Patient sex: M
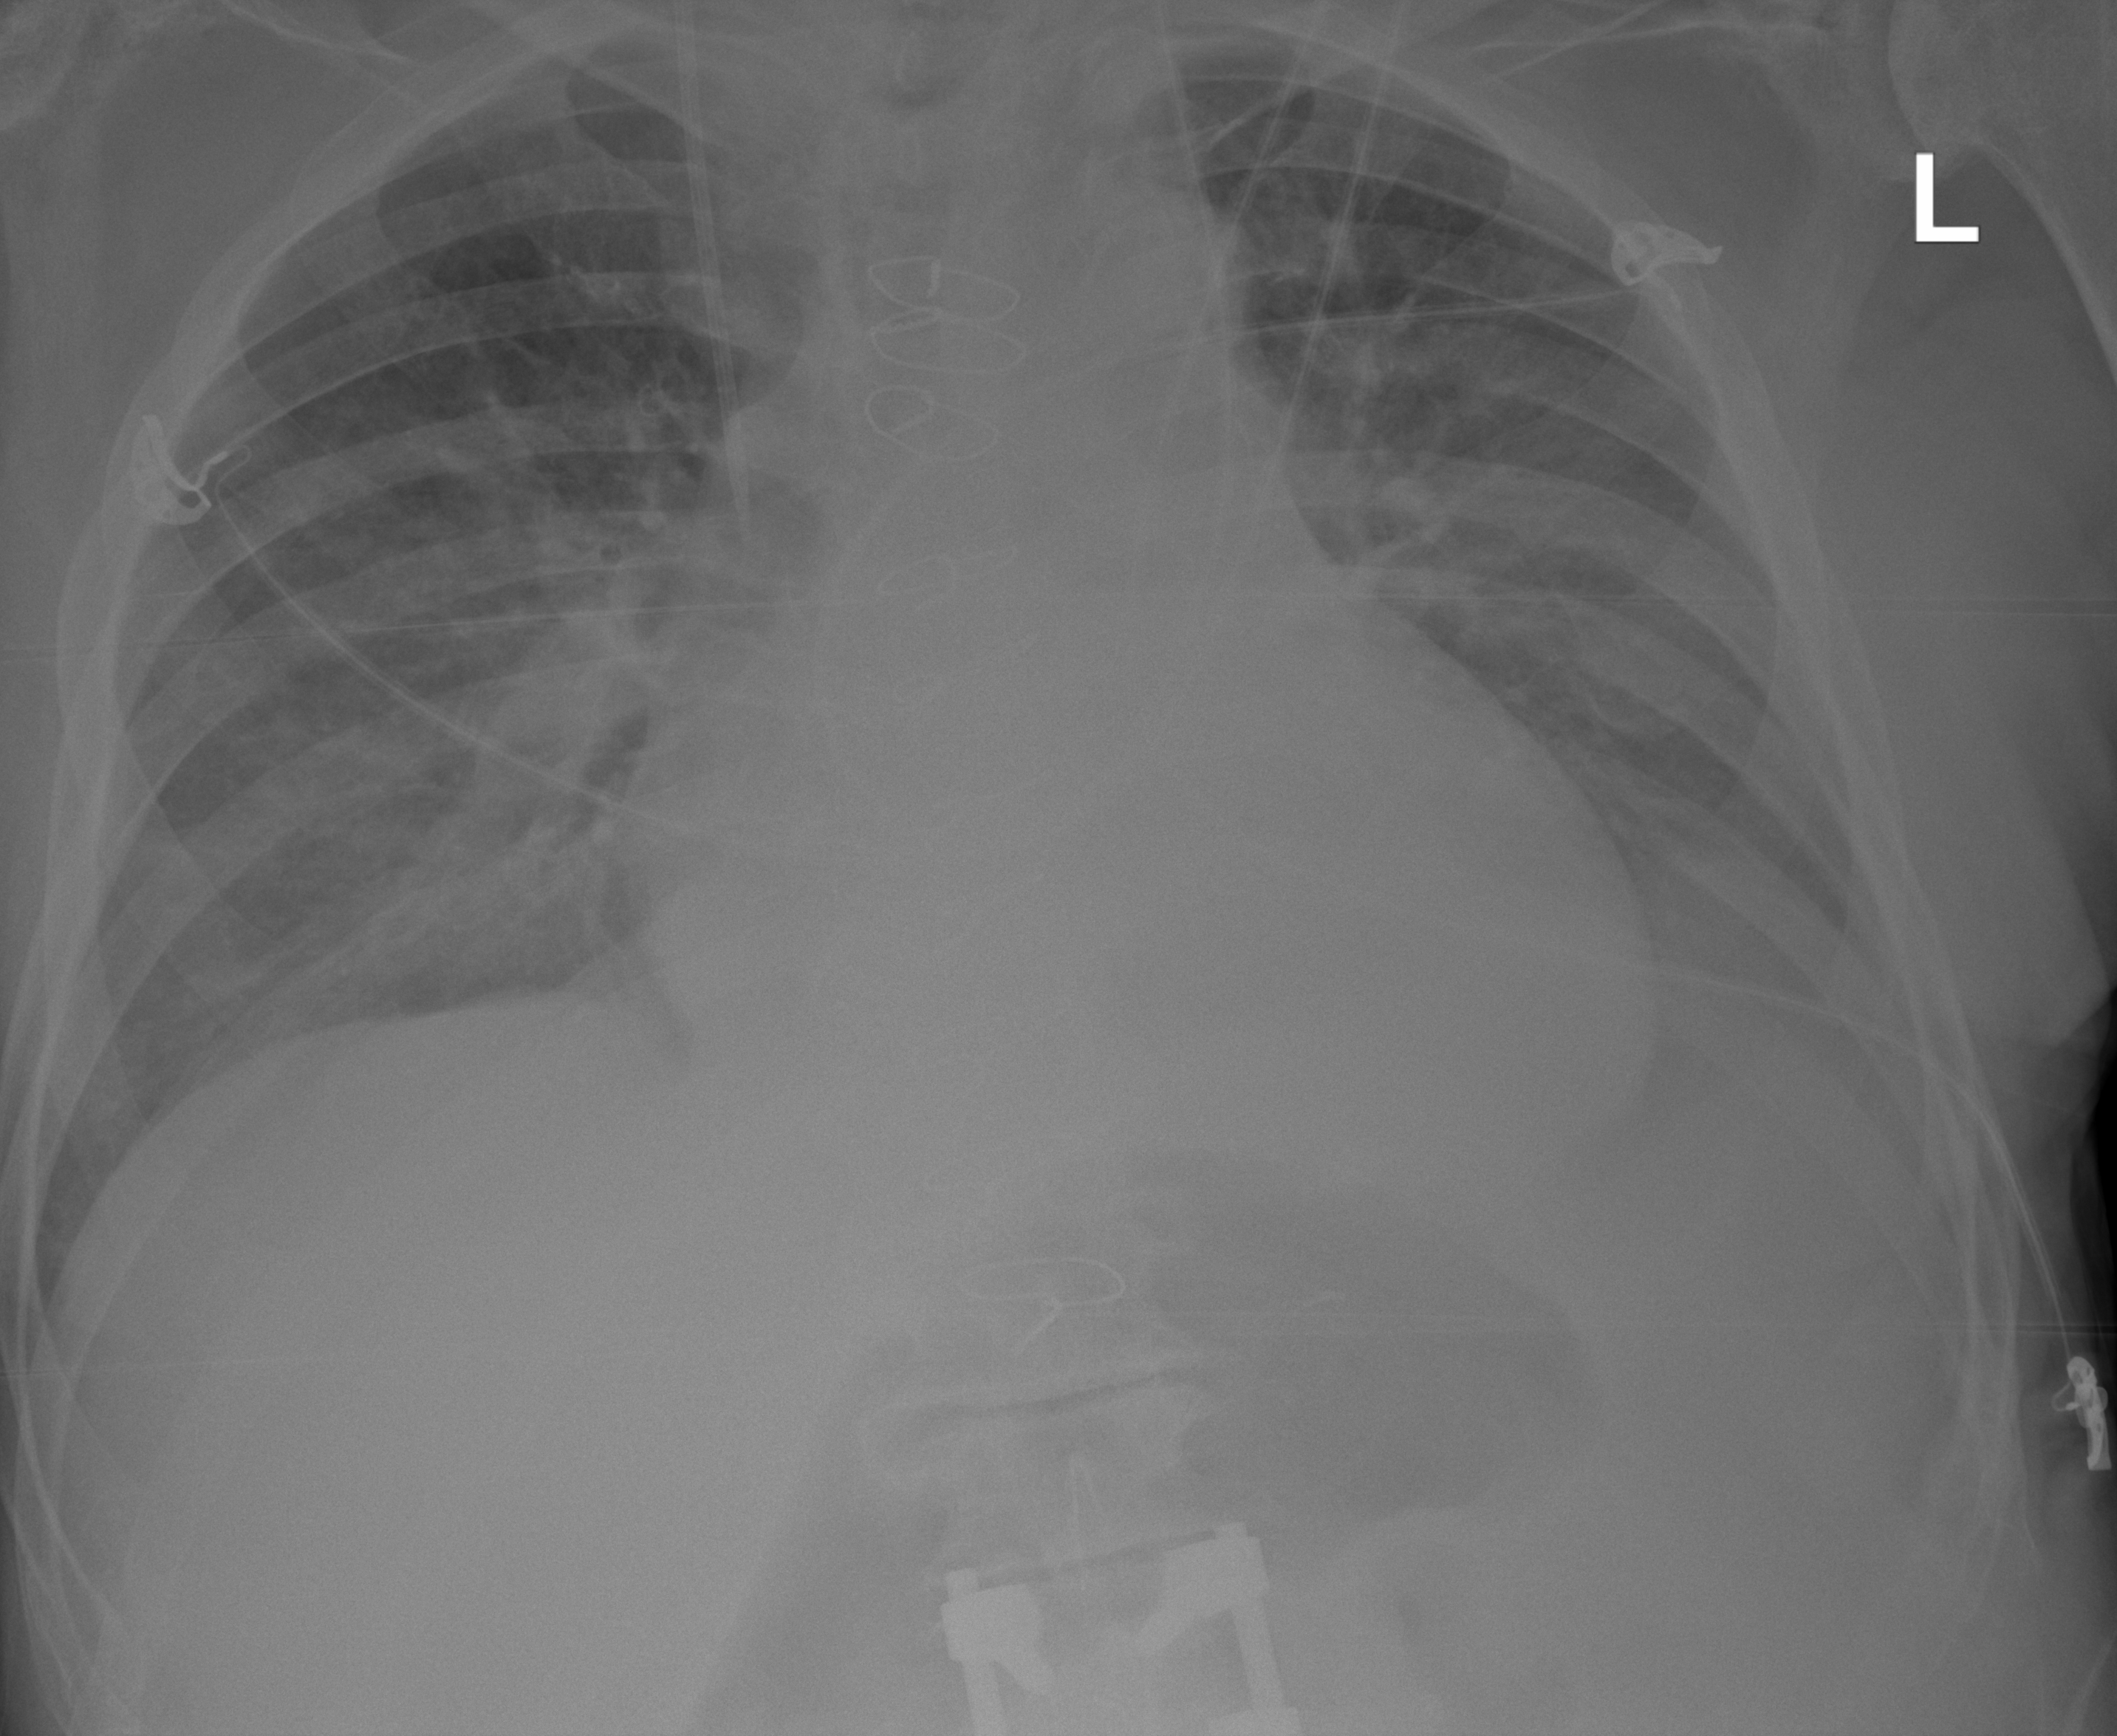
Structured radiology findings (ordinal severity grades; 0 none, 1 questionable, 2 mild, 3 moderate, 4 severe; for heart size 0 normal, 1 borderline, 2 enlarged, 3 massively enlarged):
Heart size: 2
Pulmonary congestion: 2
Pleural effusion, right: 1
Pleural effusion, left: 2
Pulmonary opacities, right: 2
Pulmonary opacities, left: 2
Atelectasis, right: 0
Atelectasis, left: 0